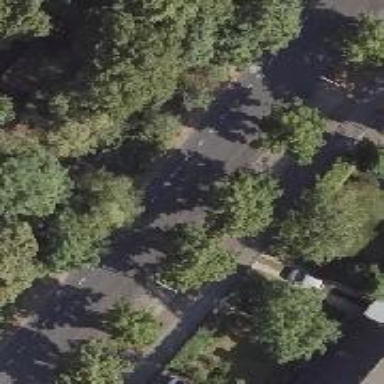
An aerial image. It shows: Avenue of deciduous broadleaved trees.